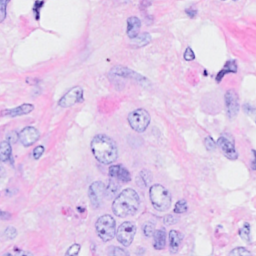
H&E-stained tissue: Breast